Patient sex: M
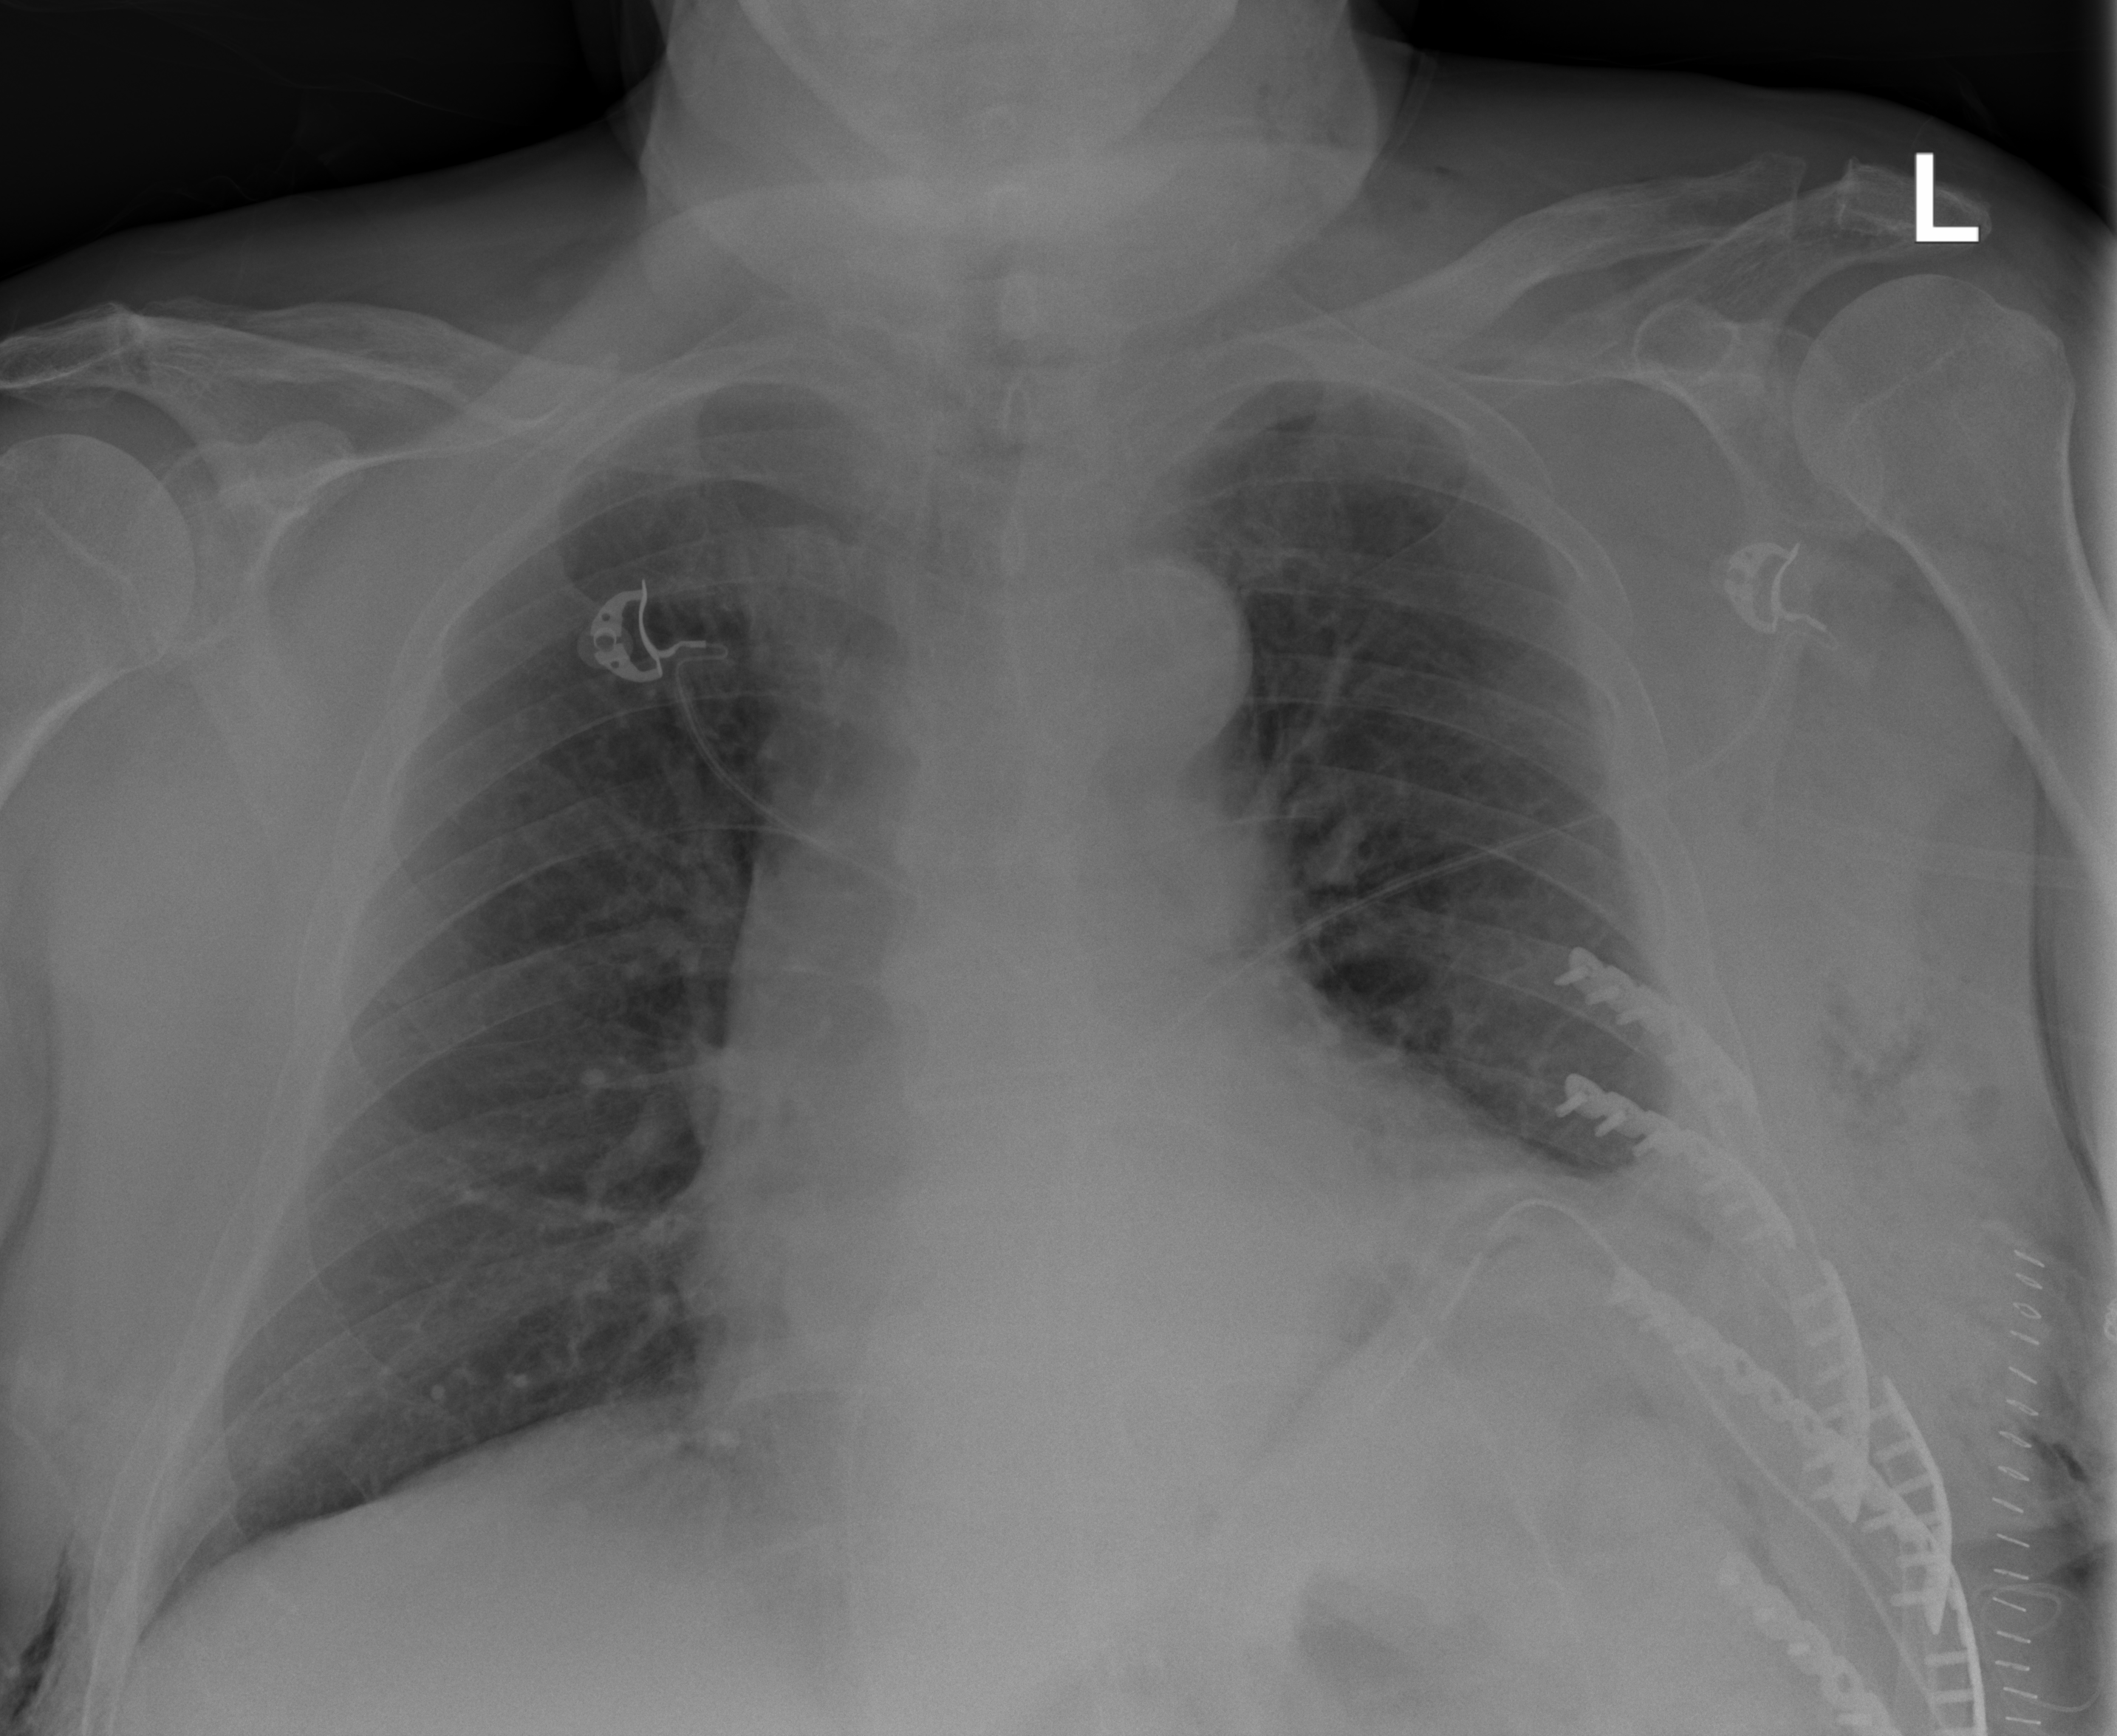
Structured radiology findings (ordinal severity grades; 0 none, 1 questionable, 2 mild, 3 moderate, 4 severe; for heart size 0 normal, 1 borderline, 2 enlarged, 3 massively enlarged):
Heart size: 2
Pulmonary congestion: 0
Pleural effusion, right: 0
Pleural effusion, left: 1
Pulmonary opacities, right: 0
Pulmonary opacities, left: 0
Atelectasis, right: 0
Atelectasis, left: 2